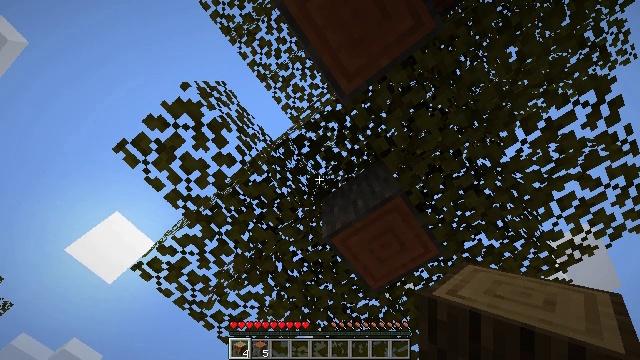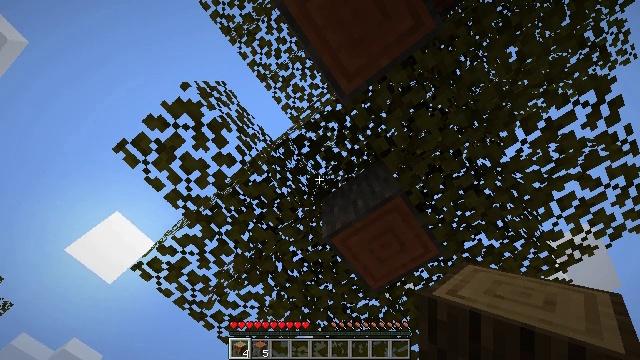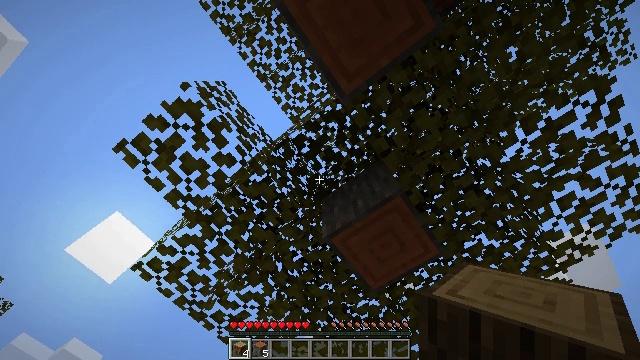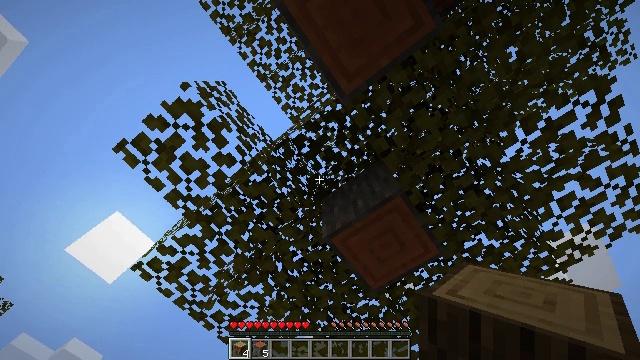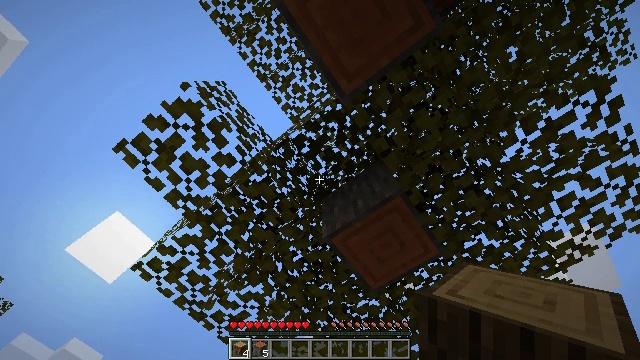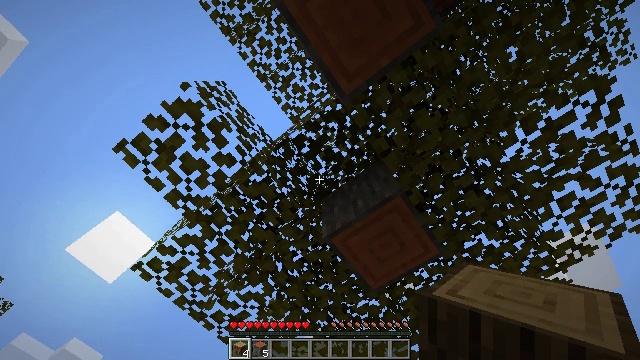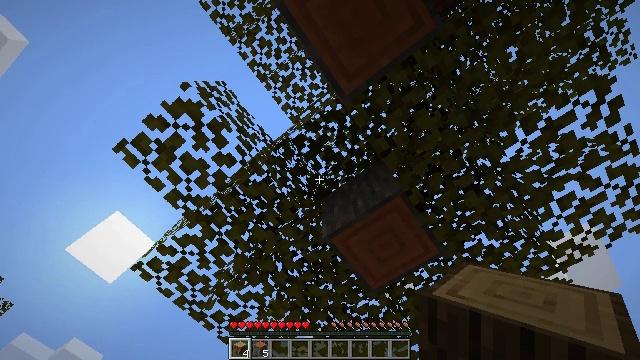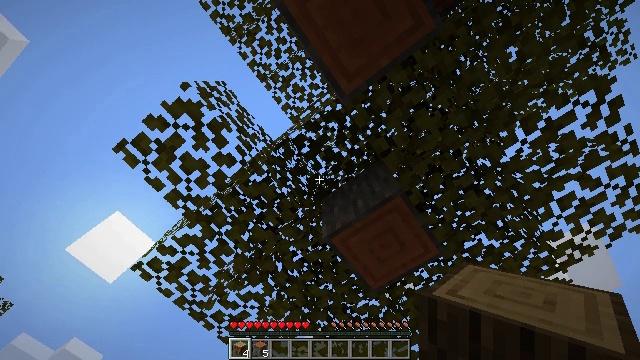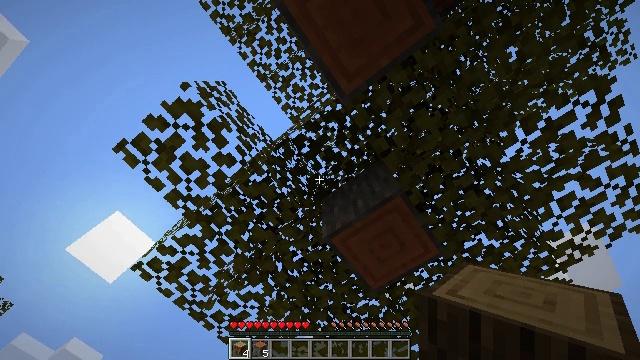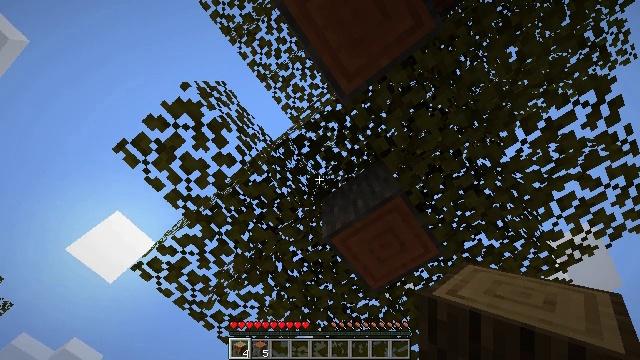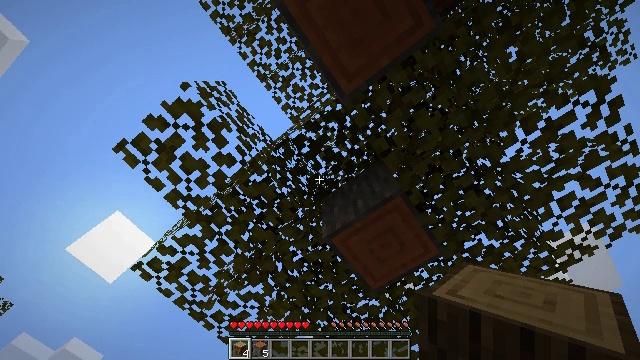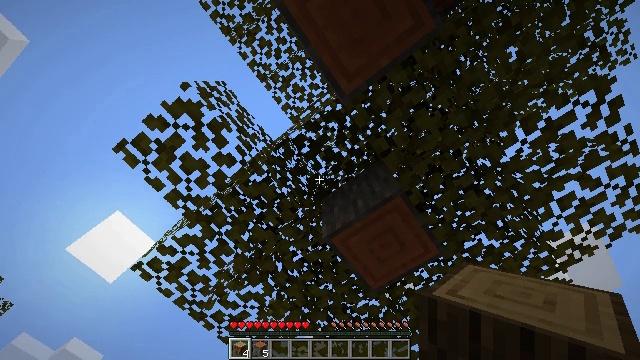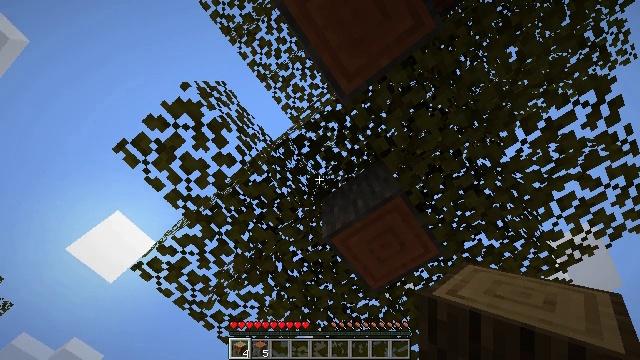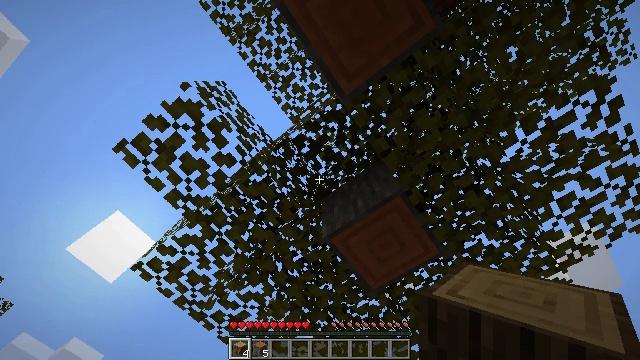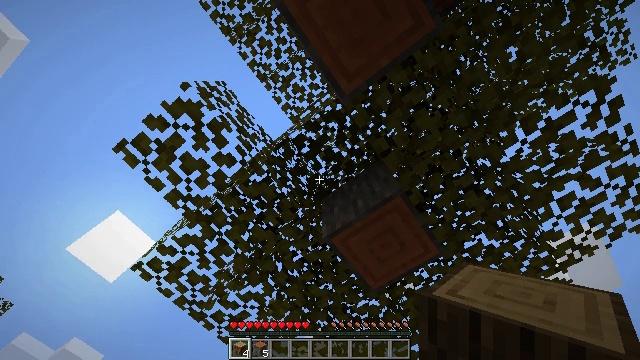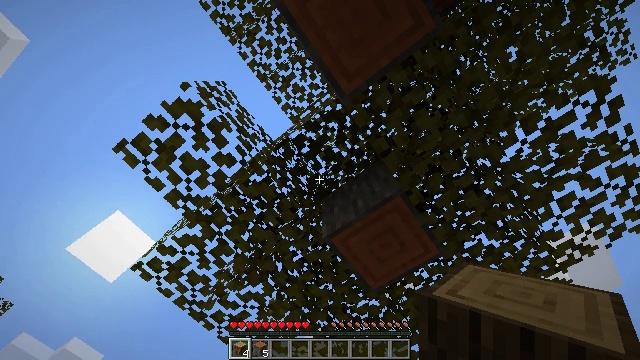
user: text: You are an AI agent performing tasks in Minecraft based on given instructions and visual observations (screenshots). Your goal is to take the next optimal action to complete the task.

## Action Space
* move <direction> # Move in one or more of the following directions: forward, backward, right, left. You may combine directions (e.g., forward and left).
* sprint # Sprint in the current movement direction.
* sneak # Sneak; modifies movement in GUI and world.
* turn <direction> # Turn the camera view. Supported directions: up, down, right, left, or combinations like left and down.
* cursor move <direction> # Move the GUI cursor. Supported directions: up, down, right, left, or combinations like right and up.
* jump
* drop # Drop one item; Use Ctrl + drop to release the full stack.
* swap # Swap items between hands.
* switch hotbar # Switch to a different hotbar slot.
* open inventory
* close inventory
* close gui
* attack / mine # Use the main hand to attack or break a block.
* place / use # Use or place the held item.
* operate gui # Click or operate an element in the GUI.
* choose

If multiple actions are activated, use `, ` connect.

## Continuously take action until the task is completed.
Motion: motion action
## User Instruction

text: Break the acacia log from the tree.
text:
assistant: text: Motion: no_op
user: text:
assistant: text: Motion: no_op
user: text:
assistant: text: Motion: no_op
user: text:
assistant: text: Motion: no_op
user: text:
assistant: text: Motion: no_op
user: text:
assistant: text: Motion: no_op
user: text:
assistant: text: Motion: no_op
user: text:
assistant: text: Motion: no_op
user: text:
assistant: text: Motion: no_op
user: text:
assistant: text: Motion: no_op
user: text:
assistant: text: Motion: no_op
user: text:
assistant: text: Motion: no_op
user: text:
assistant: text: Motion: no_op
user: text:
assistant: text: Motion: no_op
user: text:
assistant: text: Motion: no_op
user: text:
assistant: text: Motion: no_op
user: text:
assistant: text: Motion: no_op
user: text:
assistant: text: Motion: no_op
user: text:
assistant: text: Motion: no_op
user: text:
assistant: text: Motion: no_op
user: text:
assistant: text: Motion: no_op
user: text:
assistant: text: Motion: no_op
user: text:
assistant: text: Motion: no_op
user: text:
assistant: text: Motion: no_op
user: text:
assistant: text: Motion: no_op
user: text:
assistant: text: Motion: no_op
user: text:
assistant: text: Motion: no_op
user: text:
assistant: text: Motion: no_op
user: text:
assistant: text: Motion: no_op
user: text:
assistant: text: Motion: no_op